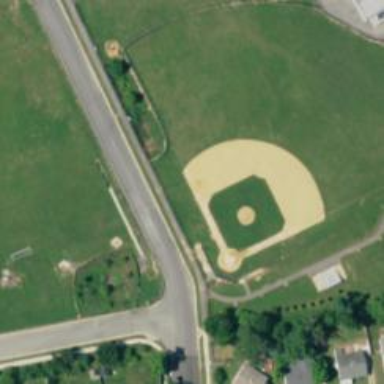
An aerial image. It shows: Baseball pitch for leisure and sports activities.